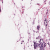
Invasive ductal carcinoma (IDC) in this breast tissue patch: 1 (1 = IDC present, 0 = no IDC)